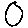
Label: circle